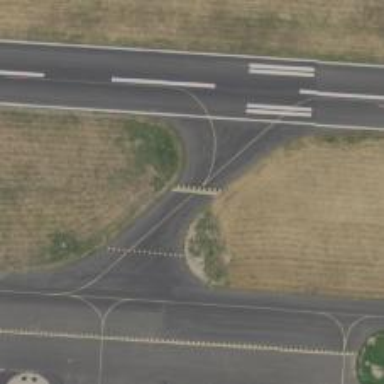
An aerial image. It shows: Image of taxiway at airport.